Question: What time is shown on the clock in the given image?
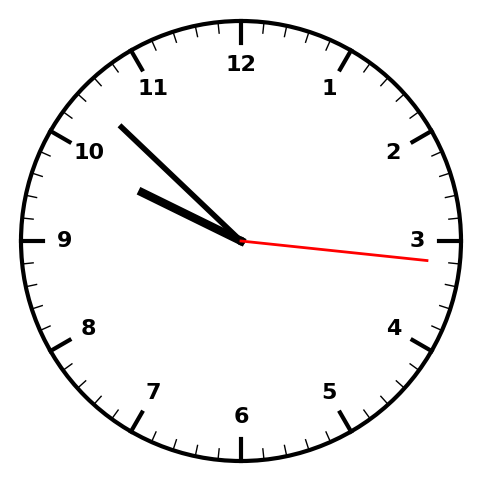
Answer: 09:52:16